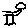
Label: bird